Question: I have created a layout using DIVs/CSS. I have attached an example image and links below which shows how I would like things to be organized. Within the header, there is a logo and a menu which are cumulatively 1000px in width. The feature, content, and footer sections are also to be 1000px in width. However, the actual background images for ALL sections are 100% in width and are repeated horizontally.
Below is an example of what I want to do:

What I have actually put together so far (in terms of the design) can be viewed here: <URL>
What is the best way to accomplish this? As you can see, the text in the "feature" section does not align completely in the centre. I've tried using clear:both, overflow:hidden, and several other methods, with no luck.
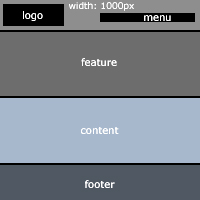
Answer: The "misalignment" of the "featured" text is caused by the floating logo. Because the float hasn't been cleared and extends outside of your header, it is causing that text to flow around it. Adding 'overflow: hidden' to your '#header' element will correct it, but there's other ways to clear floats without adding extra markup.
Alternately, you could just make your logo the same height as the header. Right now the height property is set to the same value, but the logo has some extra padding, which is causing the overflow.